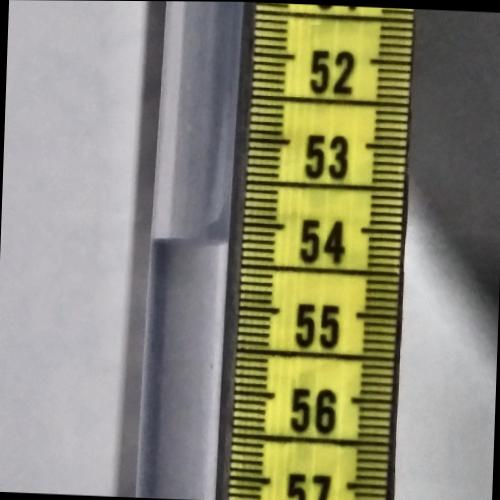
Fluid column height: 54.2 cm